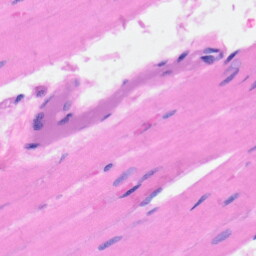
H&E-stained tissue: Heart